Aerial crown-view tile of a tropical tree (Barro Colorado Island, Panama), acquired 20240918:
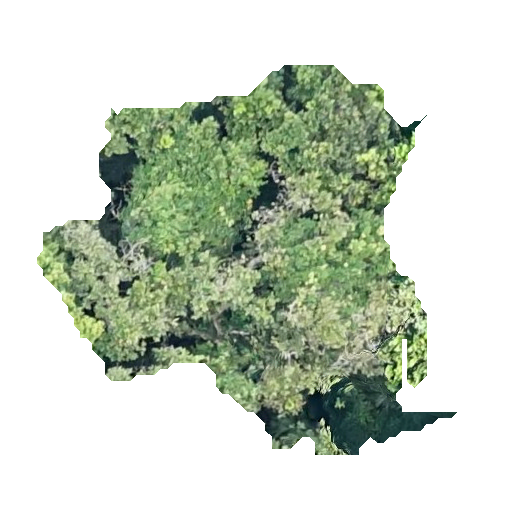
Species: Anacardium excelsum
GBIF accepted scientific name: Anacardium excelsum
Crown area: 157.937 m²